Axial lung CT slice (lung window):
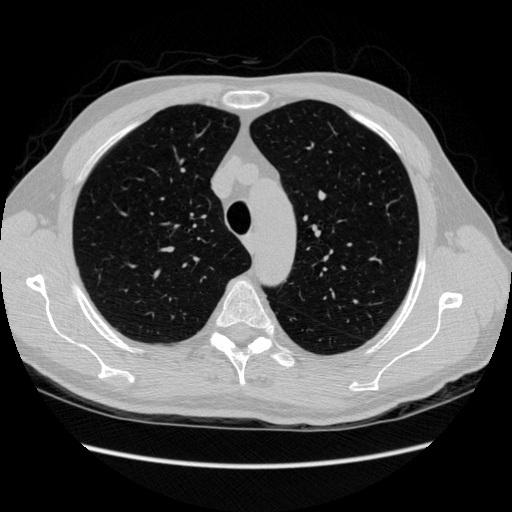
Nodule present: no